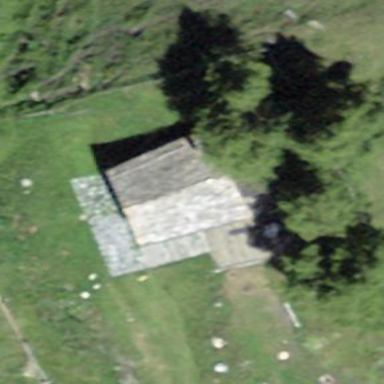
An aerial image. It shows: Cabin.